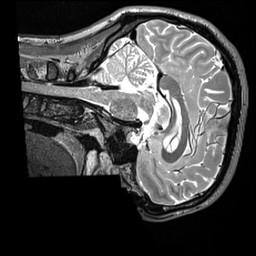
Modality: T2w
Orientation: sagittal
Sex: male